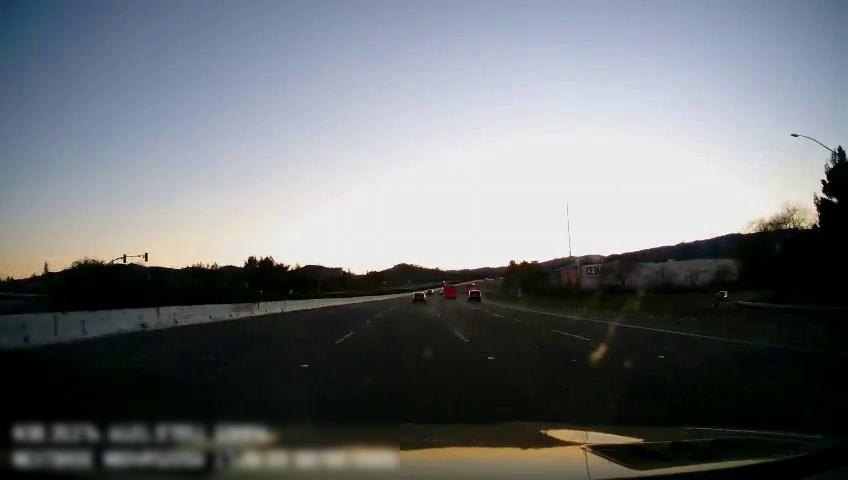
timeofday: Day
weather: Cloudy
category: Drivable Space
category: Vehicles | SUV
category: Vehicles | Truck
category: Vehicles | Car
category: Lanes | Current Lane
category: Lanes | Current Lane
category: Lanes | Alternate Lane
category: Lanes | Alternate Lane